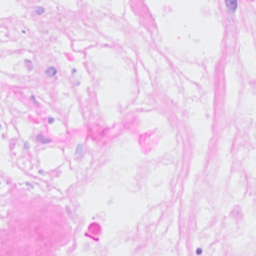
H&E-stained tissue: Breast